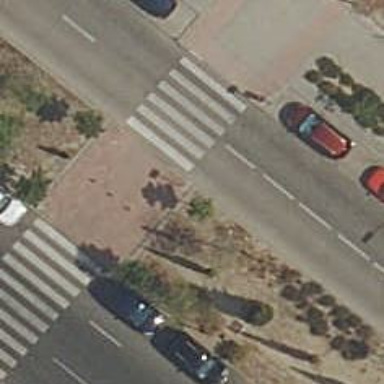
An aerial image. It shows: Kerb barrier.